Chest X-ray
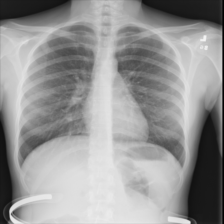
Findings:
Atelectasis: negative
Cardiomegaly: negative
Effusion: negative
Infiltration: negative
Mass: negative
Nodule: negative
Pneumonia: negative
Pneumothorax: negative
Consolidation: negative
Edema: negative
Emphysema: negative
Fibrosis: negative
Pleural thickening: negative
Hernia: negative